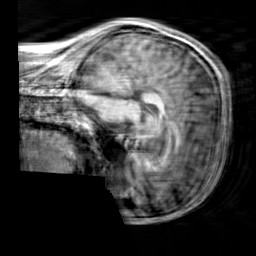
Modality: T1w
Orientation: sagittal
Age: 19
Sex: male
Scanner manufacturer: siemens
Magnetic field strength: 3 T
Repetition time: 2.3 s
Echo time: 0.00303 s